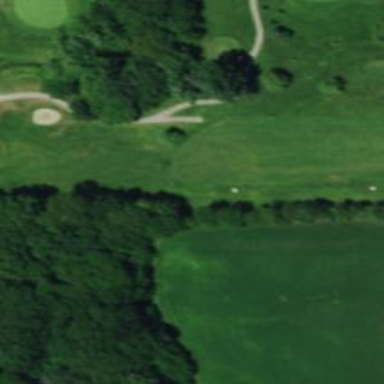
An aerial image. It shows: View of golf hole.